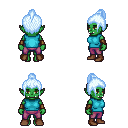
a pixel art fantasy rpg character, female body template, orc, green skin, teal sleeveless shirt, magenta pants, white cyan short topknot hairstyle, leather bracers, brown shoes, four views (front, back, left, right), 2x2 character sprite sheet, small pixel art, hard edges, no anti-aliasing